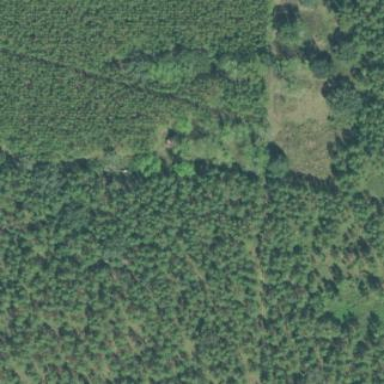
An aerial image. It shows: Woodland with needle-leaved trees.